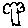
Label: tree